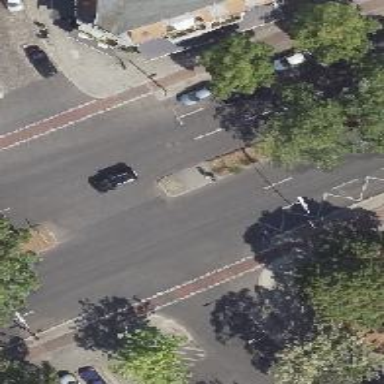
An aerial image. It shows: Unmarked footway crossing with traffic island.